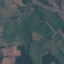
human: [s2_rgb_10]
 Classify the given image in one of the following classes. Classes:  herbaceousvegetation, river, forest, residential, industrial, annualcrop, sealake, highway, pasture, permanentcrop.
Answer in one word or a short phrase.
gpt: Pasture